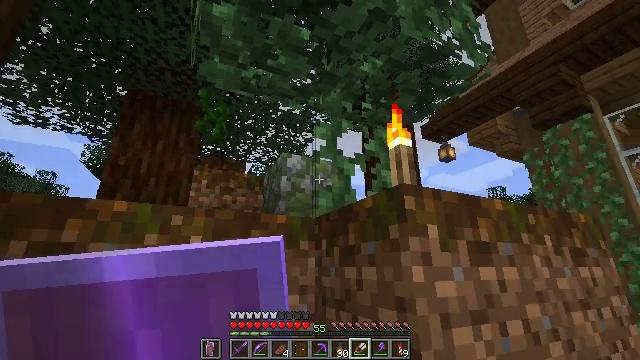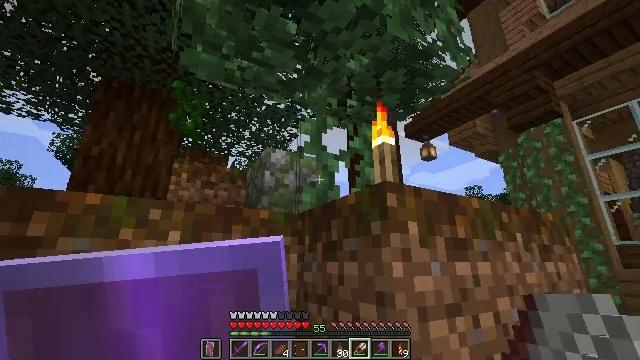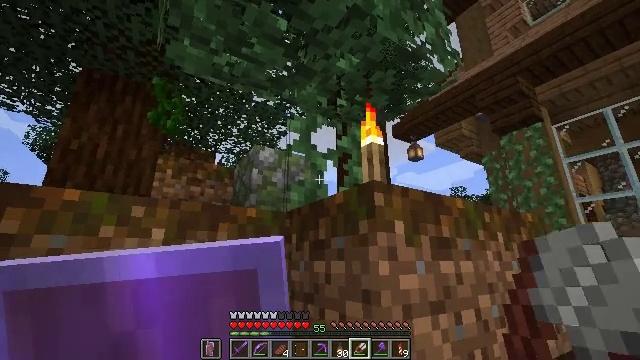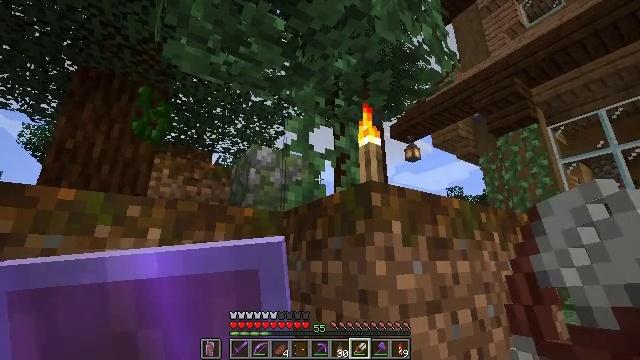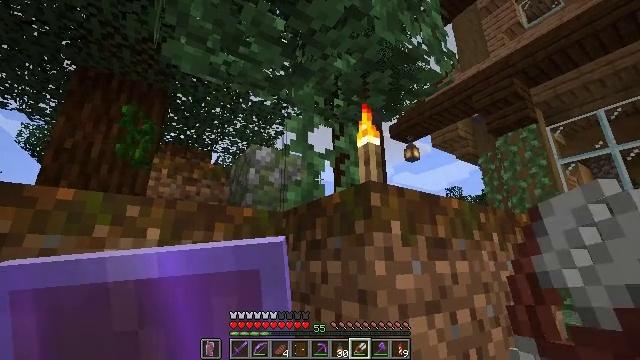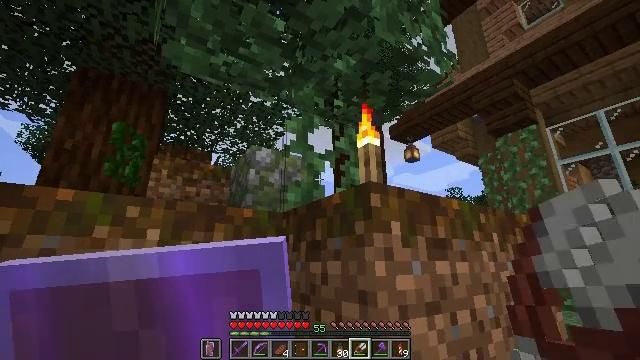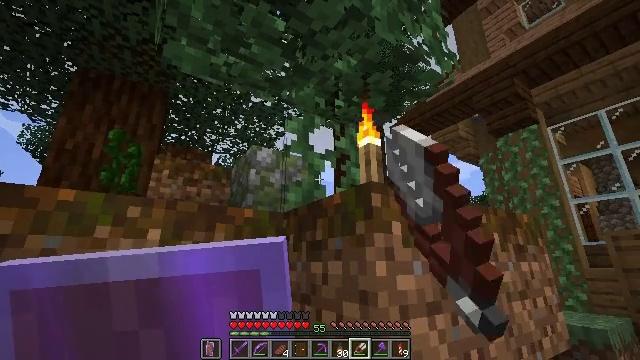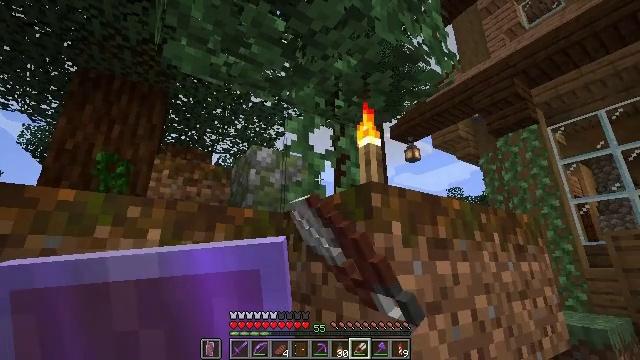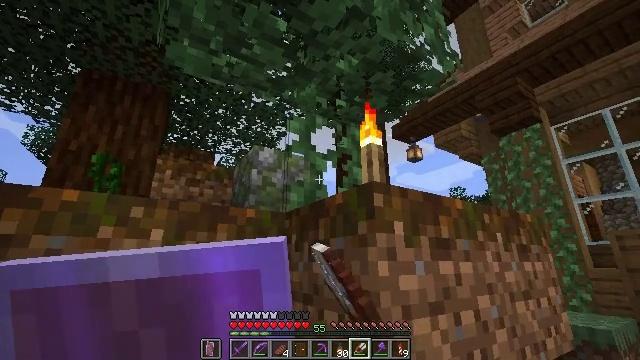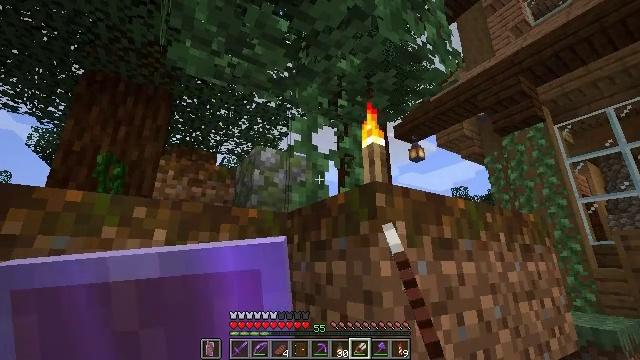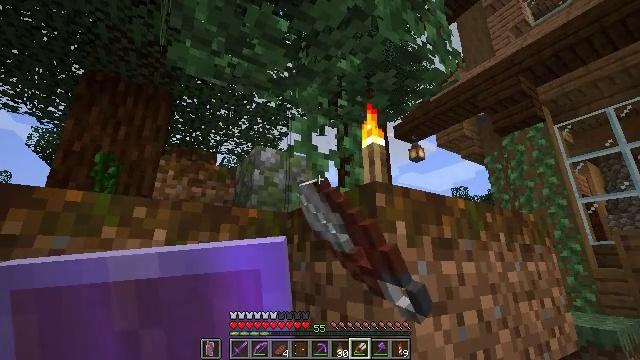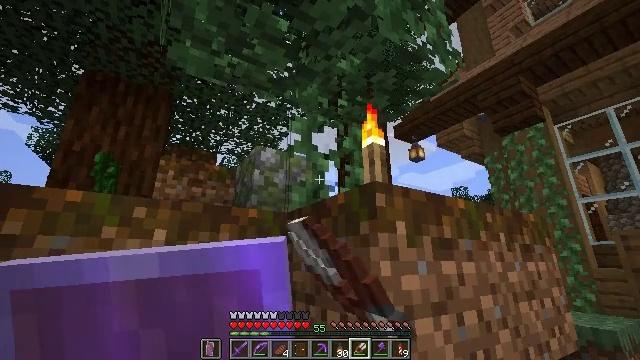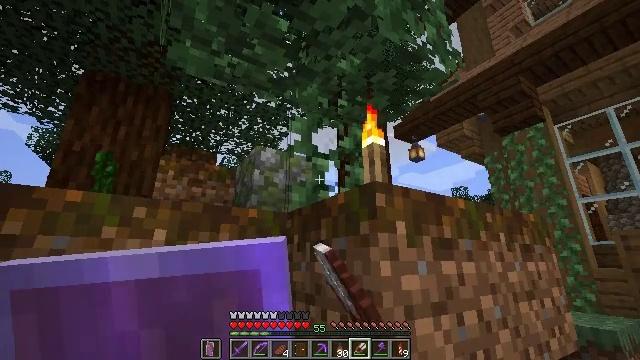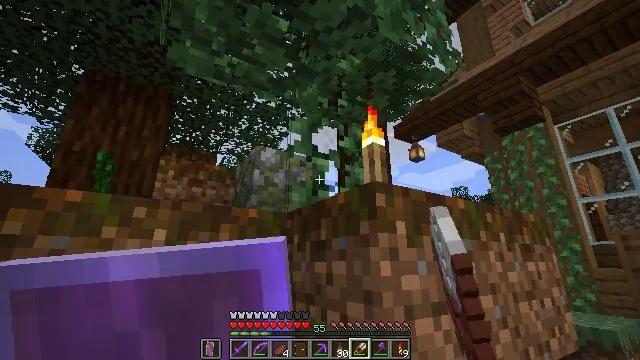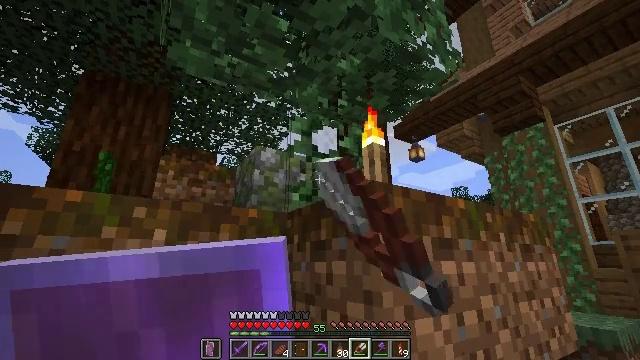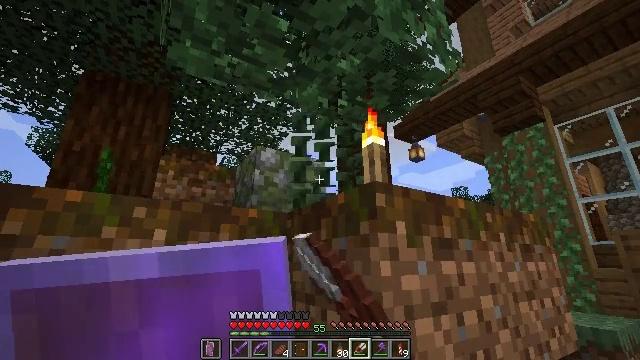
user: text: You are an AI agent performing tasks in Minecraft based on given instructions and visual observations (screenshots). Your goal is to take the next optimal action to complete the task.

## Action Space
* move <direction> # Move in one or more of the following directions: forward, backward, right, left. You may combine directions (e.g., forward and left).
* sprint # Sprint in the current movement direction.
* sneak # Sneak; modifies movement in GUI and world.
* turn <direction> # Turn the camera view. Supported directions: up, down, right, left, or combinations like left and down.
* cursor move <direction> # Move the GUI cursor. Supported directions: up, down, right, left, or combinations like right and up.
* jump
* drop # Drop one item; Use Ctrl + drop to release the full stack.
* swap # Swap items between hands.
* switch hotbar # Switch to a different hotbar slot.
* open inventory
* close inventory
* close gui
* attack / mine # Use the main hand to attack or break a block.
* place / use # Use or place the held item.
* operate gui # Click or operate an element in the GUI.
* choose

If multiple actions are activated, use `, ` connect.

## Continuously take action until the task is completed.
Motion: motion action
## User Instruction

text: Gather vines from trees or structures.
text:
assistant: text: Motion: turn right
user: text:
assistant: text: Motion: turn right
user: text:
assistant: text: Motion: no_op
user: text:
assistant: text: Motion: no_op
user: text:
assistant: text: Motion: attack / mine
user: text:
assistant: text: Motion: attack / mine
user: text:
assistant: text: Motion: attack / mine
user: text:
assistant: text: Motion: attack / mine
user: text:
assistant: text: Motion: attack / mine
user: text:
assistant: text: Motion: attack / mine
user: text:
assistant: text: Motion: attack / mine
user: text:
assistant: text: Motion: attack / mine
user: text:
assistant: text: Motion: attack / mine
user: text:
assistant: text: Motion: attack / mine
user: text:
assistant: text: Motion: attack / mine
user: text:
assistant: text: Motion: attack / mine
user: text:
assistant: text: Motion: no_op
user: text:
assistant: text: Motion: no_op
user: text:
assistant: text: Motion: no_op
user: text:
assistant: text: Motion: no_op
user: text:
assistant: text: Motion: turn left
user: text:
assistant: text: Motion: no_op
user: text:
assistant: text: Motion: move right
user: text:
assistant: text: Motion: move right, turn left and up
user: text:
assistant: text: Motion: move right, turn left and up
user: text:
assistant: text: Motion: move right, turn left and up
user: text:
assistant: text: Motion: move right, turn left and up
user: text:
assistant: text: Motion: move right, turn left and up
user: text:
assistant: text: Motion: move right, turn left and up
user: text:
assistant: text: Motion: move right, turn left and up